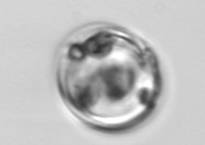
Label: Guinardia_flaccida